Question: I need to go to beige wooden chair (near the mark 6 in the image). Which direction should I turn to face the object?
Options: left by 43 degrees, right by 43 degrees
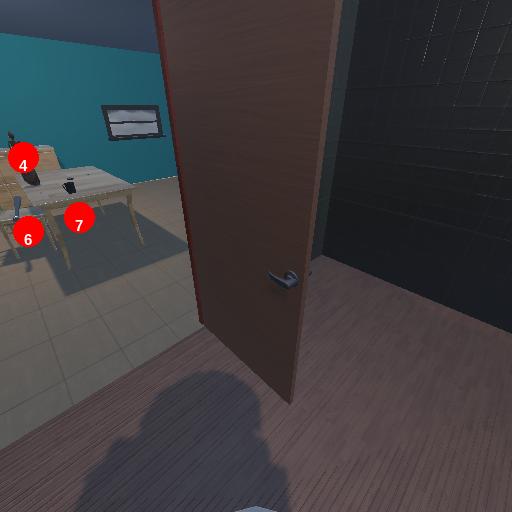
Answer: left by 43 degrees